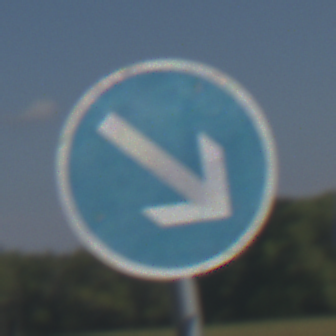
Verkehrszeichen: VorgeschriebeneVorbeifahrtRechts
Umgebung: Outdoor, Nature
Tageszeit: Midday
Wetter: Clear
Licht: Natural
Jahreszeit: NotSpecified
Kontrast: HighContrast